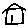
Label: house